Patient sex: F
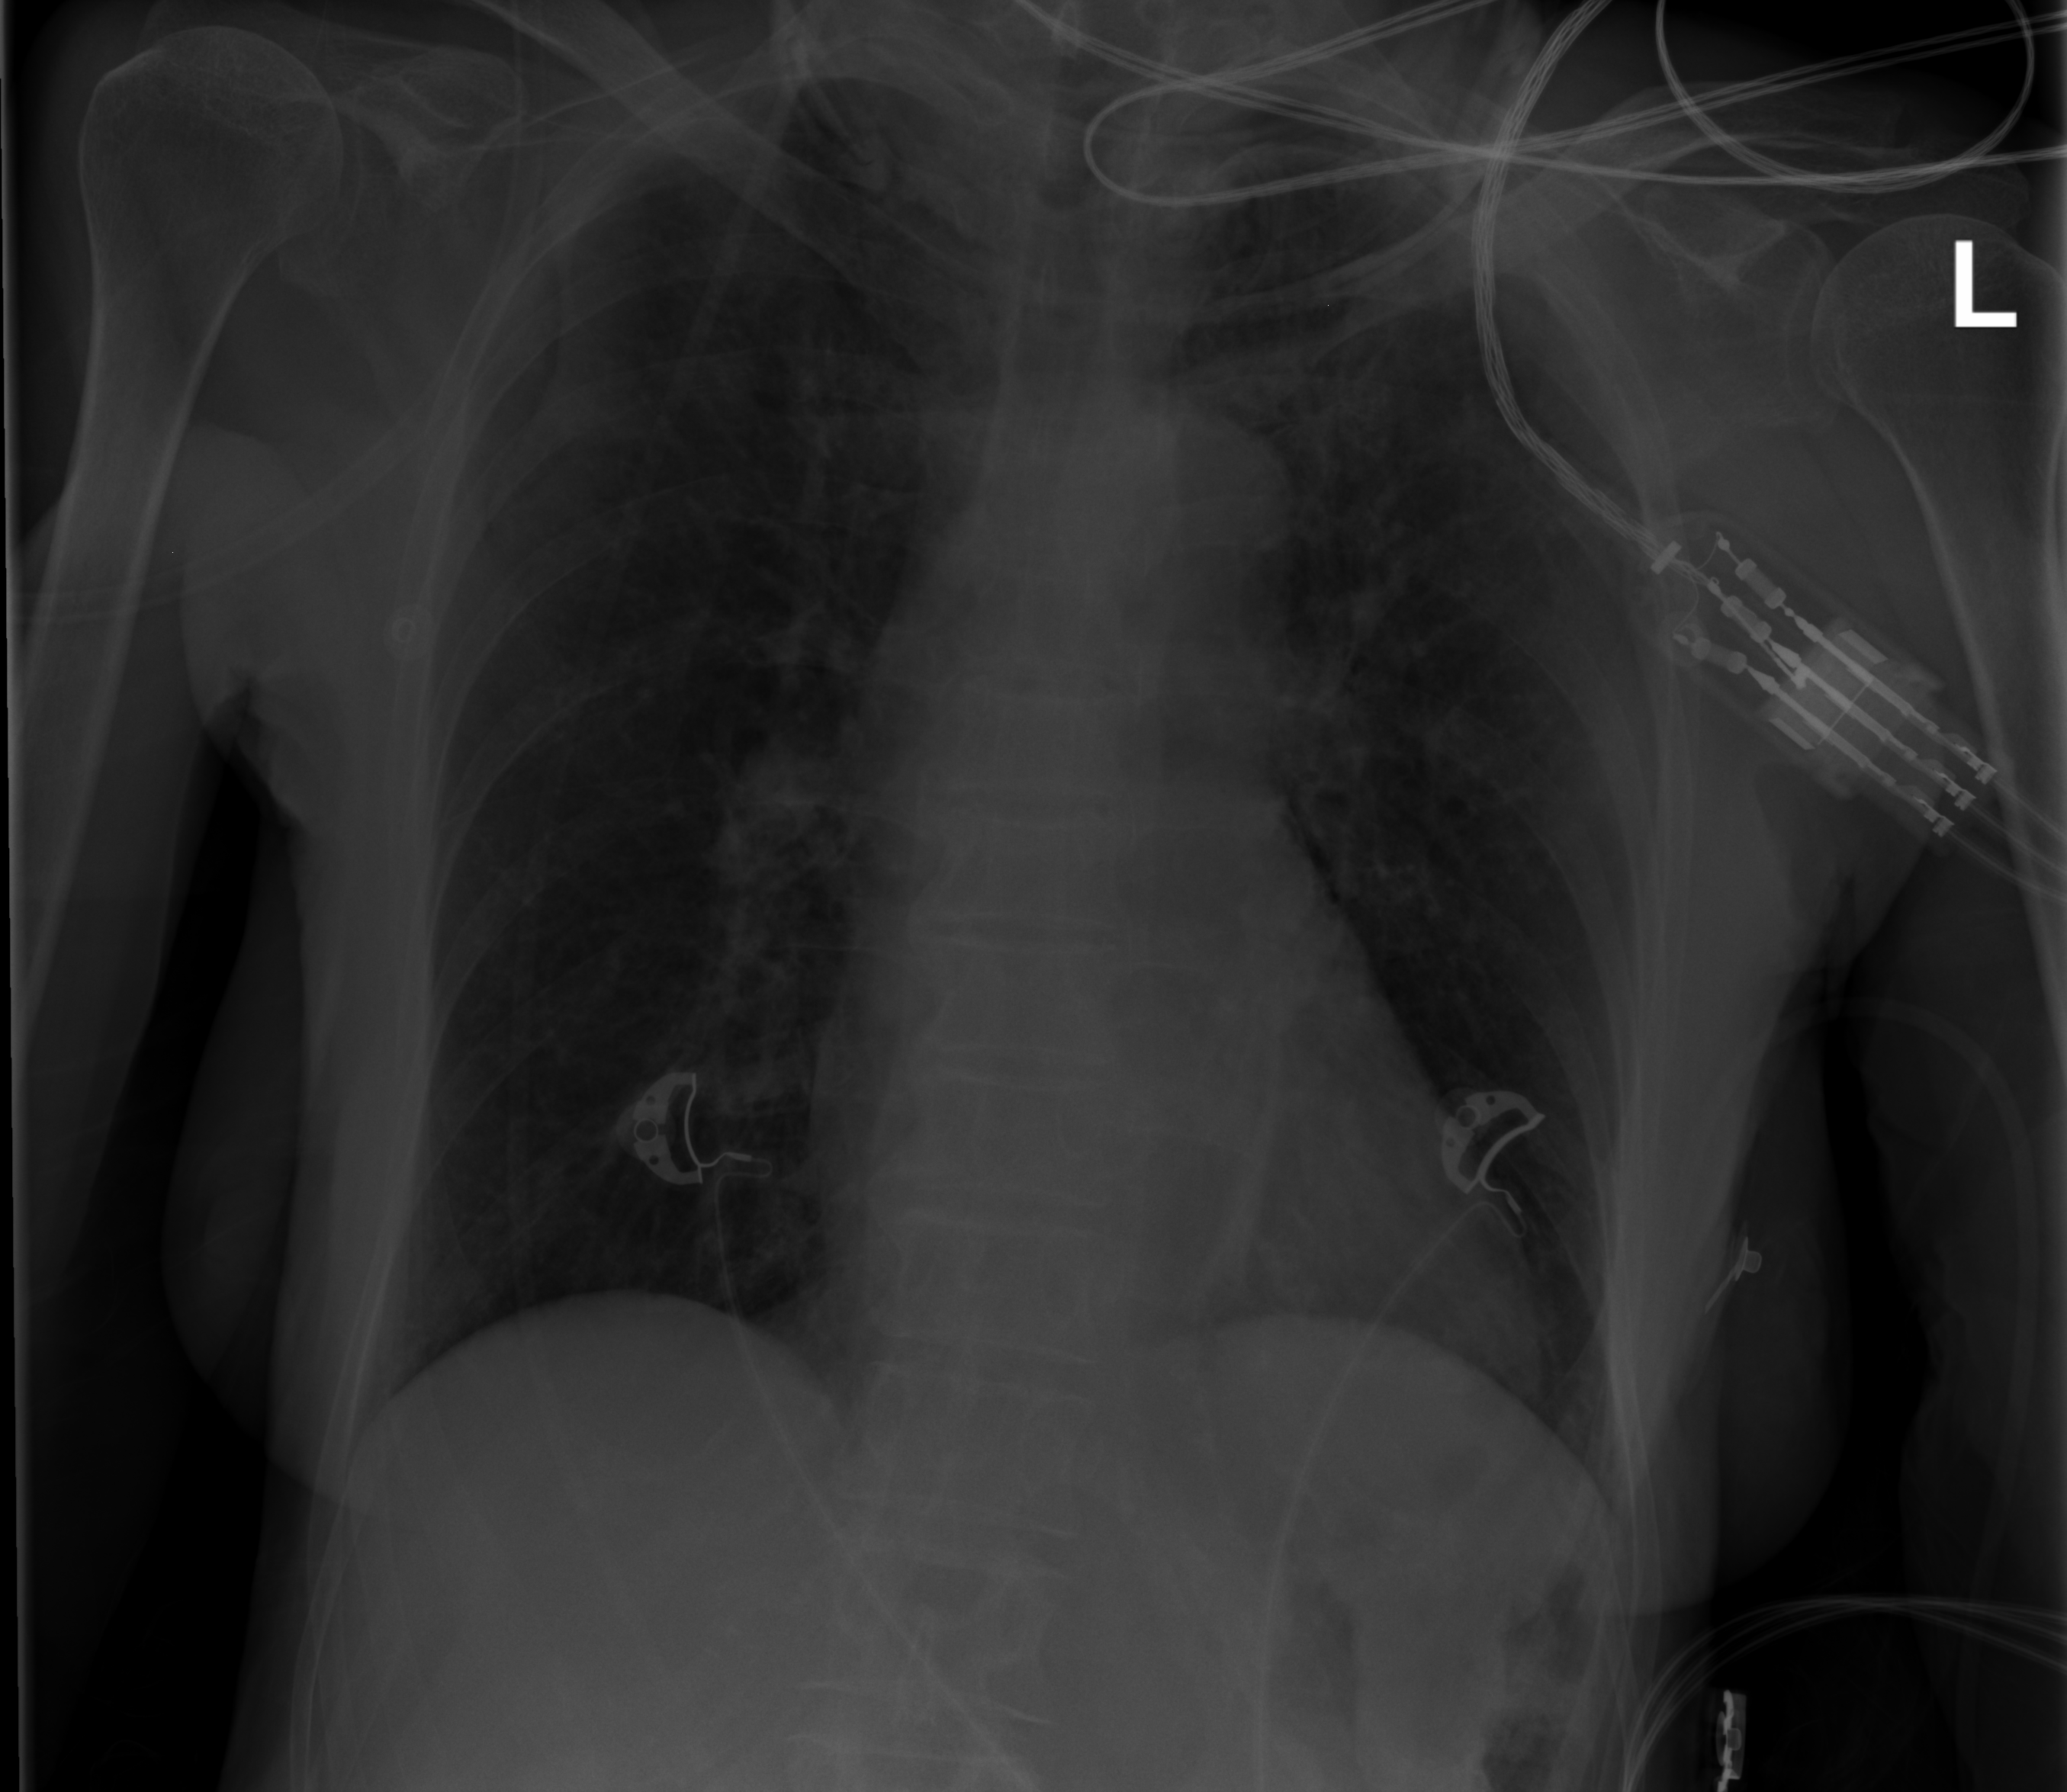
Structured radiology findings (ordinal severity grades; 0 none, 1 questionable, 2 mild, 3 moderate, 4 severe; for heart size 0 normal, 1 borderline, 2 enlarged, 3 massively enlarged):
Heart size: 0
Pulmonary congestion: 0
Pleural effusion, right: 0
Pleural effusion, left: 0
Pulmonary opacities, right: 0
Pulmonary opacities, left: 0
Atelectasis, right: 0
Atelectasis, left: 2